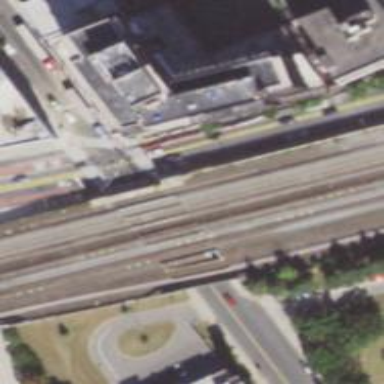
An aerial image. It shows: Bridge over electrified railway tracks.